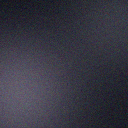
Screen state: off